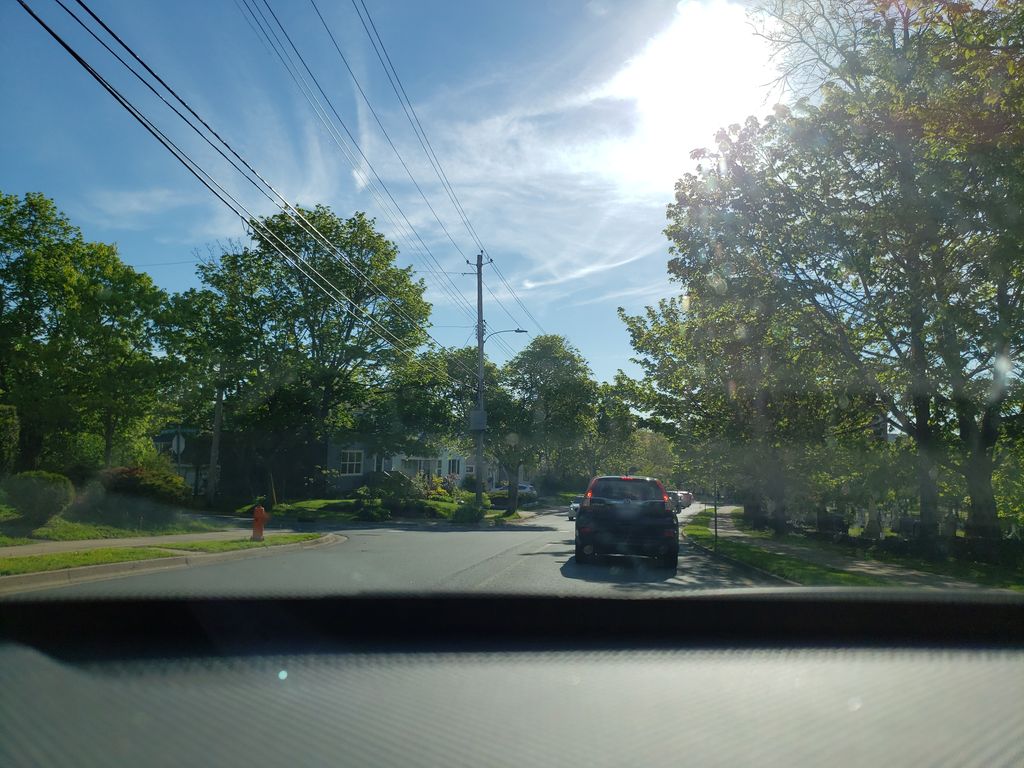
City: halifax